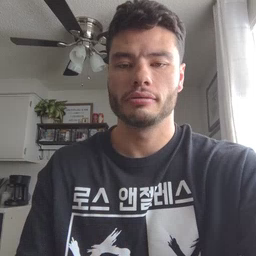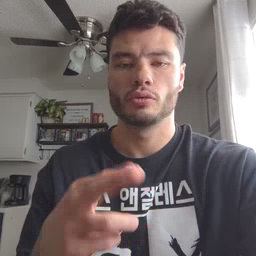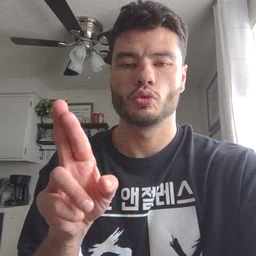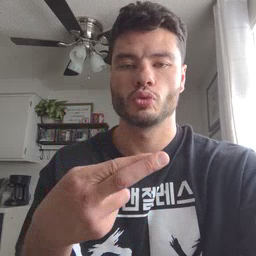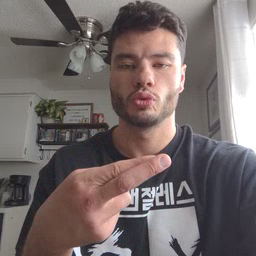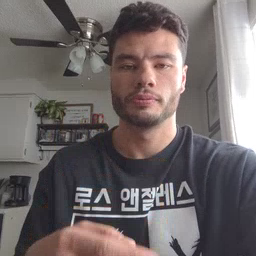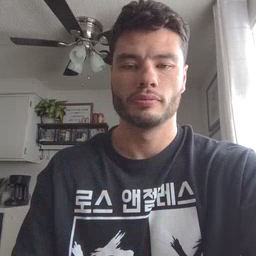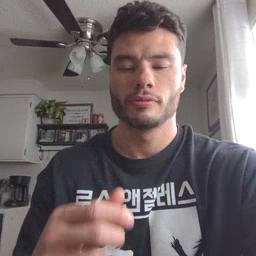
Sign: room